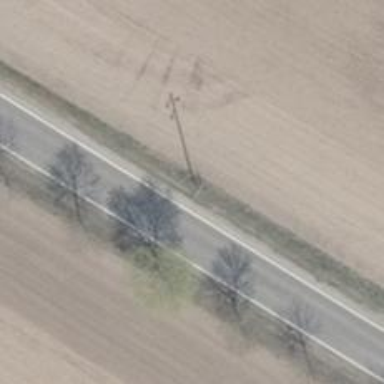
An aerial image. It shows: Power pole.